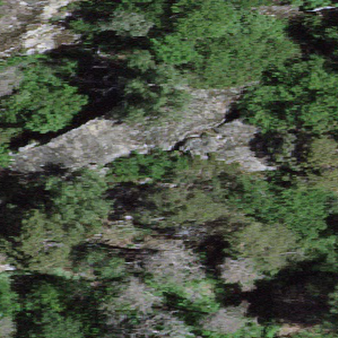
Label: bouldering_area